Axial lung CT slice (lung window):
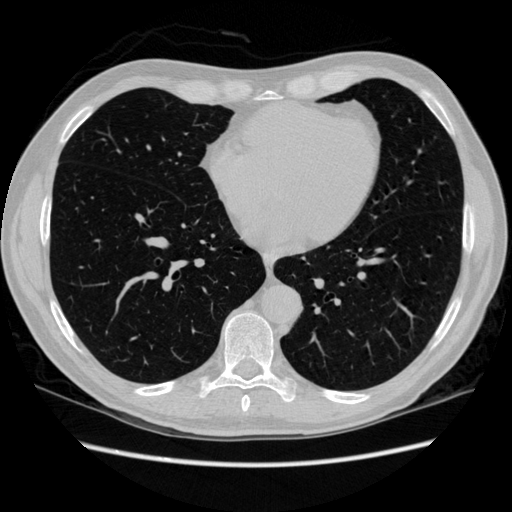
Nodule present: no